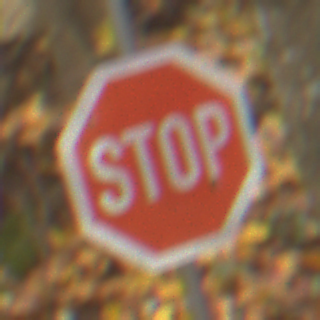
Verkehrszeichen: Stop
Umgebung: Outdoor, Nature
Tageszeit: MorningAfternoon
Wetter: Overcast
Licht: Natural
Jahreszeit: Autumn
Kontrast: LowContrast